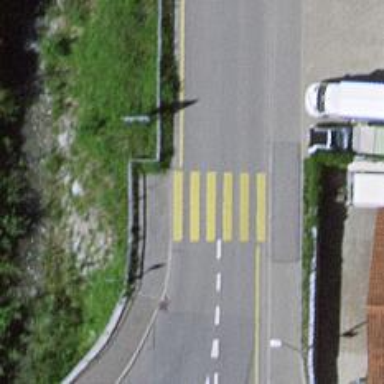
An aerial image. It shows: Marked crossing with zebra stripes on the road.